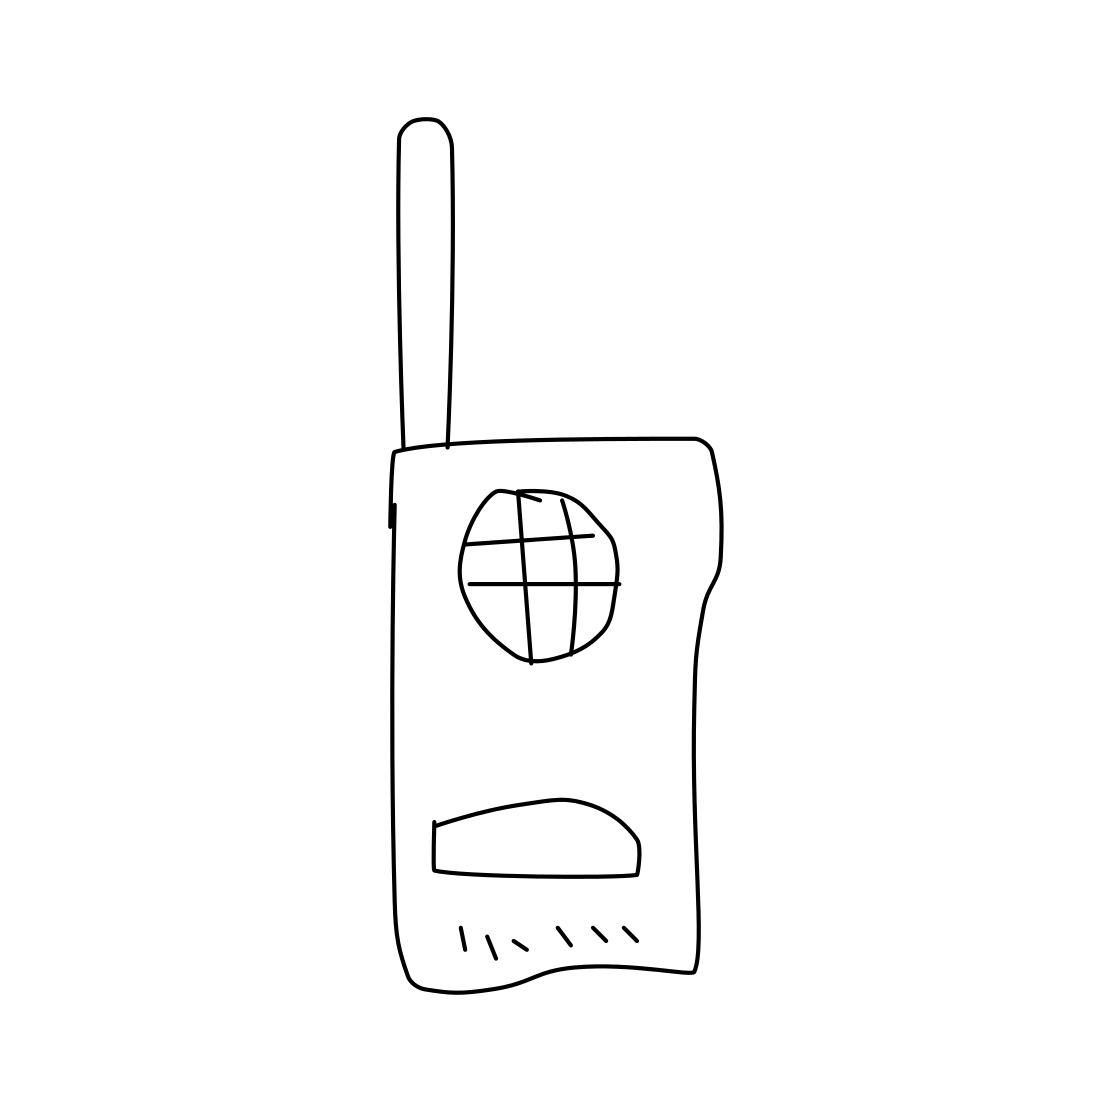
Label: walkie talkie